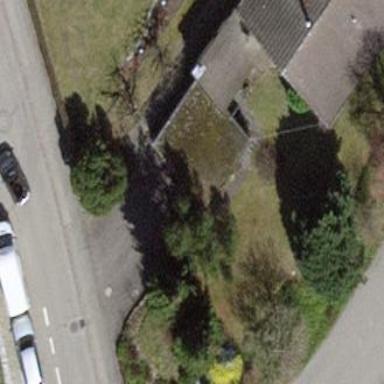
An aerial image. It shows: Garage building.